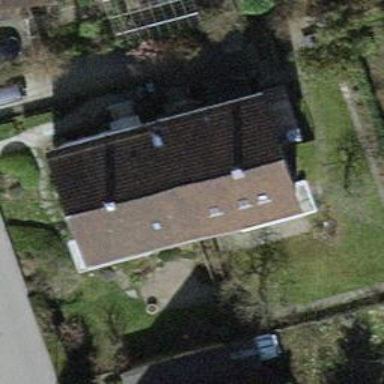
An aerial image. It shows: Building with tiled roof.